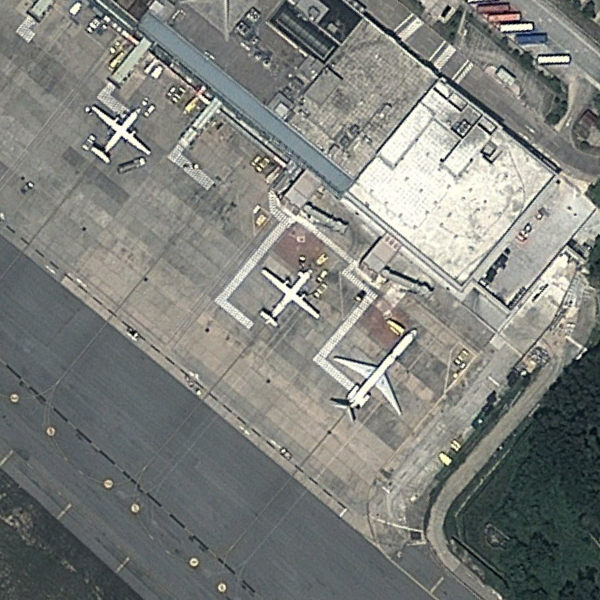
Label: Airport